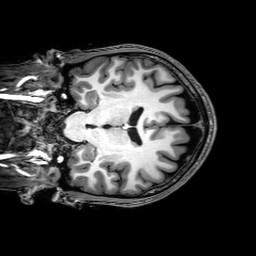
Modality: T1w
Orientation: coronal
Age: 23
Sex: male
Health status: healthy
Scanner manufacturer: philips
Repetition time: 0.008316 s
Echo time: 0.00382 s